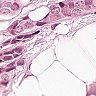
Metastatic tissue present: yes